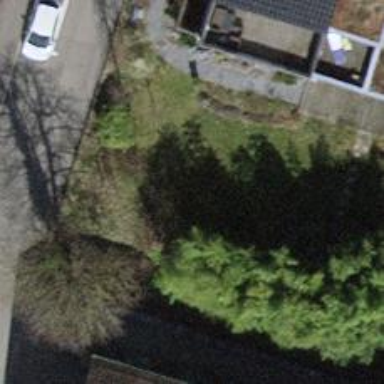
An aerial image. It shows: Avenue lined with trees.